Question: I'm using an intent like this:
'''
Intent intent = new Intent(Intent.ACTION_PICK,
android.provider.MediaStore.Images.Media.INTERNAL_CONTENT_URI);
'''
And in 'onActivityResult()' I have this:
'''
@Override
protected void onActivityResult(int requestCode, int resultCode, Intent data) {
super.onActivityResult(requestCode, resultCode, data);
if (resultCode != Activity.RESULT_OK) {
return; // user cancelled
}
Uri imageUri = data.getData();
if (imageUri == null) {
// (code to show error message goes here)
return;
}
// Get image path from media store
String[] filePathColumn = { android.provider.MediaStore.MediaColumns.DATA };
Cursor cursor = this.getContentResolver().query(imageUri, filePathColumn,
null, null, null);
if (cursor == null || !cursor.moveToFirst()) {
// (code to show error message goes here)
return;
}
int columnIndex = cursor.getColumnIndex(filePathColumn[0]);
String imagePath = cursor.getString(columnIndex);
cursor.close();
if (imagePath == null) {
// error happens here
}
}
'''
When I select images from particular albums like , (see screenshot) I'm unable to get the image path in 'onActivityResult()'. Images from other albums can be selected with no problems.

I've tried adding 'intent.putExtra("return-data", true)' but 'data.getExtras()' returns 'null' in 'onActivityResult()'.
There is <URL>, but no one answered it.
Please help!
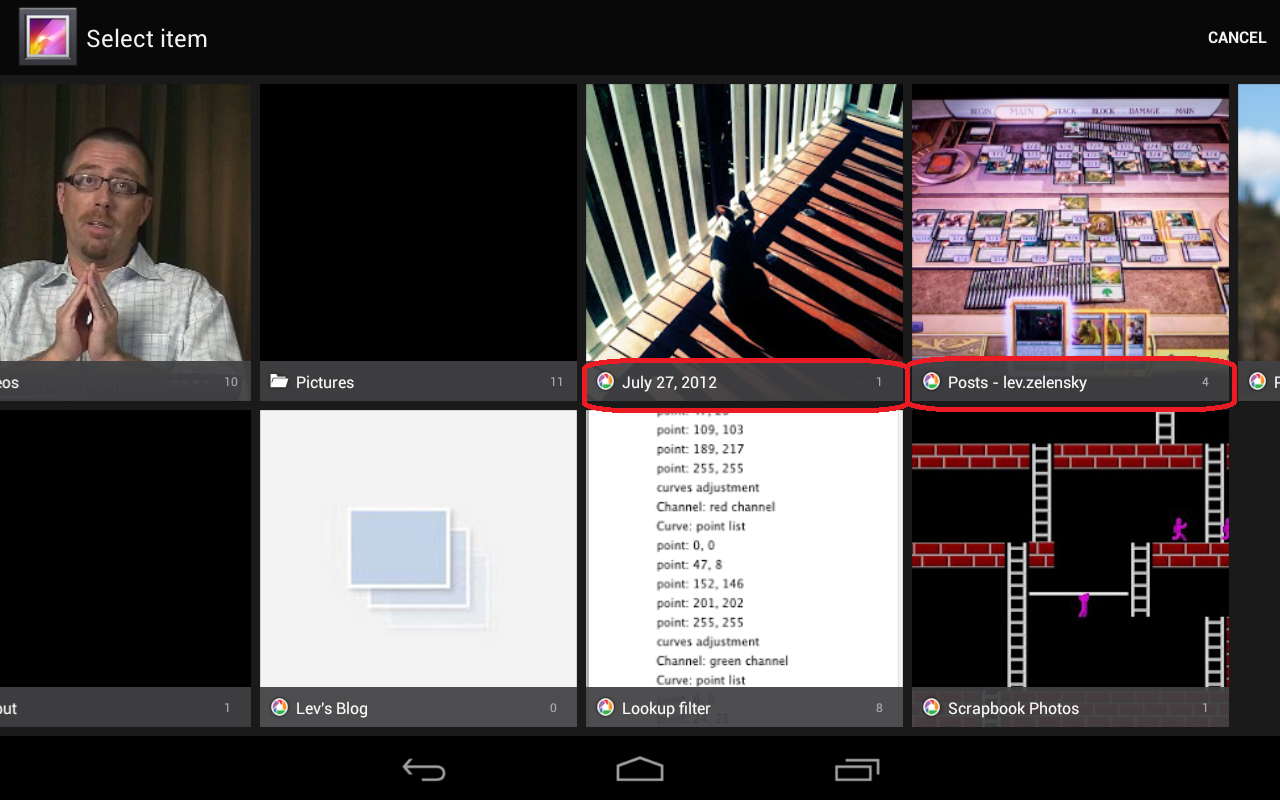
Answer: hops this will helps you ....
ACTIVITYRESULT_CHOOSEPICTURE is the int you use when calling startActivity(intent, requestCode);
'''
public void onActivityResult(int requestCode, int resultCode, Intent data) {
if(requestCode == ACTIVITYRESULT_CHOOSEPICTURE) {
BitmapFactory.Options options = new BitmapFactory.Options();
final InputStream ist = ontext.getContentResolver().openInputStream(intent.getData());
final Bitmap bitmap = BitmapFactory.decodeStream(ist, null, options);
ist.close();
}
}
'''
if above code doesn't work than just refer this link... it will surly shows the way
<URL>